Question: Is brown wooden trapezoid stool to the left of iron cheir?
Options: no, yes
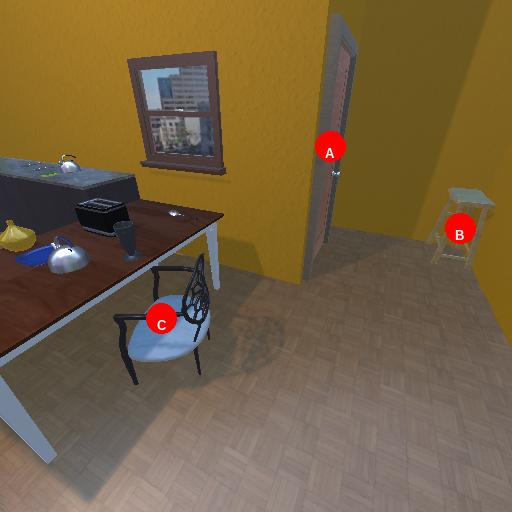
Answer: no